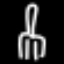
Label: fork